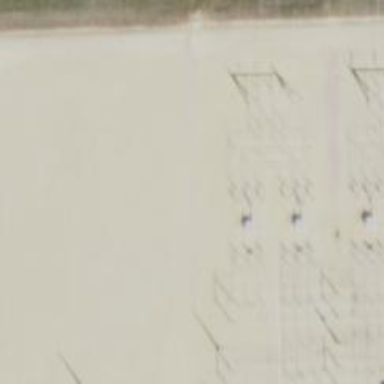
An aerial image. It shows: Switch used for power control.